Question: I use gdb 'info registers <tab>' to see all the registers, but I don't see MMX registers.

My CPU is Xeon Platinum 8163, a modern Xeon cpu that supports SSE and MMX. So i think its a gdb problem(if i am right).
Why does gdb not support showing mmx register while mmx register should be of same importance level compared to basic registers and sse registers.
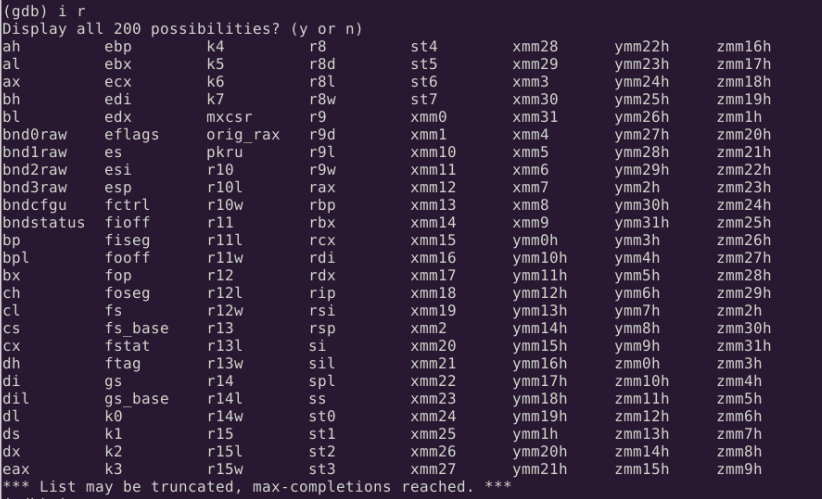
Answer: The MMX registers don't have their own separate architectural state; they alias the x87 registers st0..st7. (Intel did this so OSes wouldn't to special support to save/restore the MMX state on context switch via FXSAVE/FXRSTOR). That's different from all the other registers.
But I think this is a GDB bug, not an intentional decision to not expose the MMX state except via the x87 state. 'info reg mmx' tab-completes but prints nothing. (GDB 10.1 on x86-64 Arch GNU/Linux)
Even when running a program with the FPU in MMX state (after executing 'movd mm0, eax' for example), it still doesn't tab complete. In fact, even 'p $mm0' just prints void (because that GDB variable name isn't recognized as being tied to an MMX register).
---
'i r float'
e.g. after 'mov eax, 231' / 'movd mm0, eax',
'''
starti
stepi
si
(gdb) p $mm0
$1 = void
(gdb) i r mm0
Invalid register 'mm0'
(gdb) i r mmx
(gdb) i r float
st0 <invalid float value> (raw 0xffff00000000000000e7)
st1 0 (raw 0x00000000000000000000)
...
'''
After another single step, of 'pshufw mm1, mm0, 0'
'''
(gdb) si
0x000000000040100c in ?? ()
(gdb) i r float
st0 <invalid float value> (raw 0xffff00000000000000e7)
st1 <invalid float value> (raw 0xffff00e700e700e700e7)
st2 0 (raw 0x00000000000000000000)
'''
So if you ignore the high 16 bits of the 80-bit extended precision bit-pattern, you can look at the 64-bit mantissa part as the MMX register value.
I assume this has gone unfixed for so long because SSE2 makes MMX obsolete, providing more wider registers and not needing a slow 'emms' to leave MMX state before a potential x87 FPU instruction like 'fld'. (And on modern CPUs like Skylake, MMX instructions don't have mov-elimination, and some run on fewer execution ports than their SSE2 equivalents, like 'paddd')
Of course, some existing code, notably x264 and FFmpeg's h.264 software decoder, still use hand-written MMX asm instead of the low qword of an XMM register. This is sometimes advantageous, e.g. to allow 'punpcklbw mm0, [rdi]'.
BTW, the test program I single-stepped was assembled + linked from this NASM source into a static executable:
'''
mov eax, 231 ; __NR_exit_group = 0xe7
movd mm0, eax
pshufw mm1, mm0, 0 ; broadcast the low word
emms
nop
syscall
'''